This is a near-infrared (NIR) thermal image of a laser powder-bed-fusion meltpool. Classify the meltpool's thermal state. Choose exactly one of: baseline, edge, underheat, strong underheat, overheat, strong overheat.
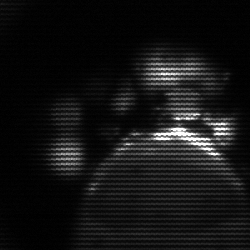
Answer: baseline